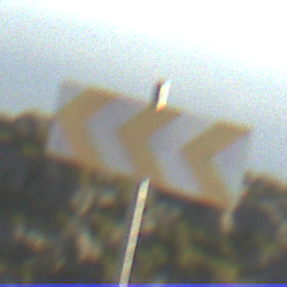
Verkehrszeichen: RichtungstafelnInKurvenGrossRechts
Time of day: SunriseSunset
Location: Outdoor (Nature)
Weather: PartlyCloudy
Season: NotSpecified
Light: Natural